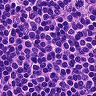
Metastatic tissue present: no